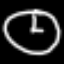
Label: clock